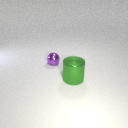
large green metal cylinder in front of small purple metal sphere